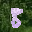
Label: 8